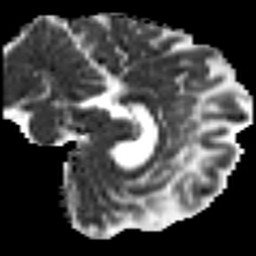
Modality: MD
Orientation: sagittal
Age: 37
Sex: female
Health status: ill
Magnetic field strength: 3 T
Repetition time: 8.4 s
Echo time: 0.0926 s